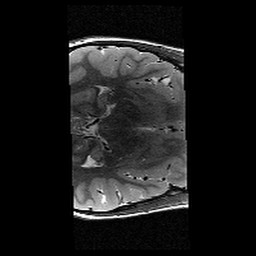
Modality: T2w
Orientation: axial
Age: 10
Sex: female
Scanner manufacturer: siemens
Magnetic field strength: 3 T
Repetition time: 9.23 s
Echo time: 0.067 s